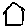
Label: house